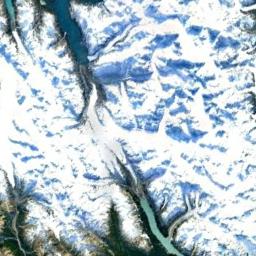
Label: snowberg